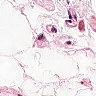
Metastatic tissue present: no